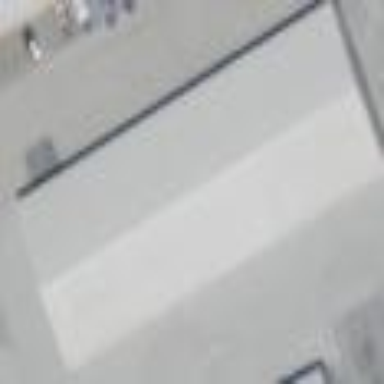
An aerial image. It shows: Hangar.